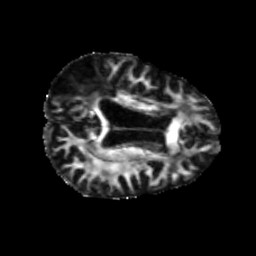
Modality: FA
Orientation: axial
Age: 68
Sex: female
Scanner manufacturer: siemens
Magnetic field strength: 3 T
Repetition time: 5.25 s
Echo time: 0.08 s